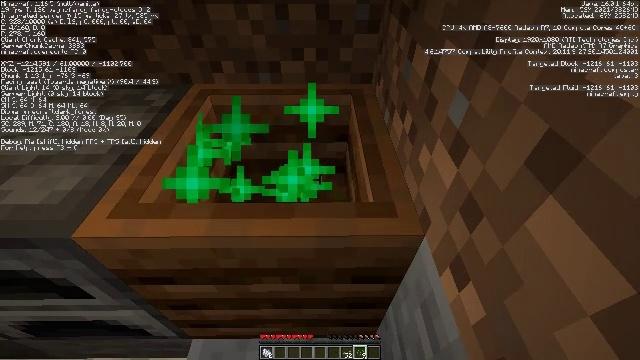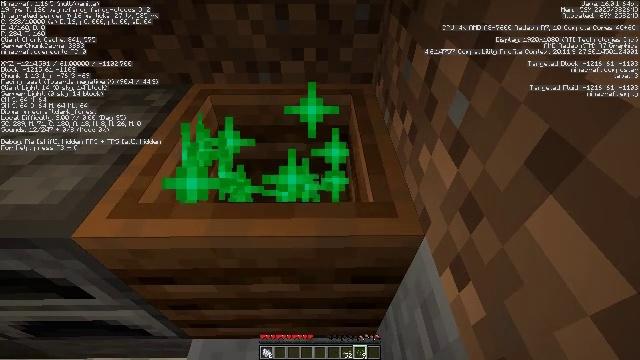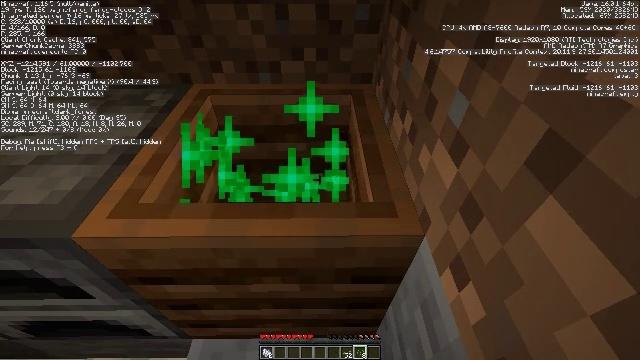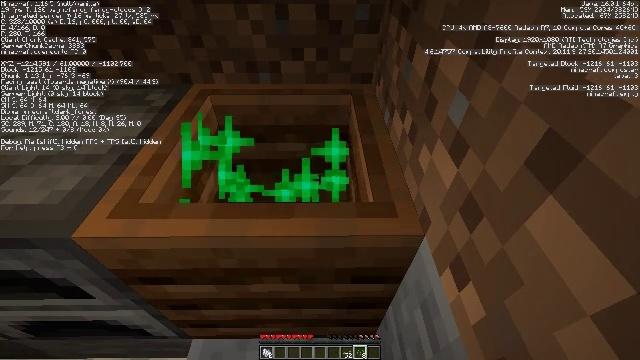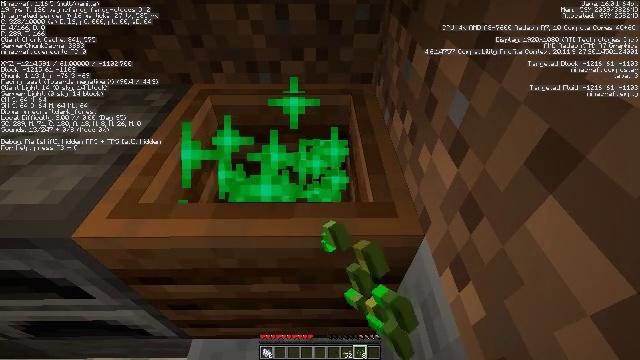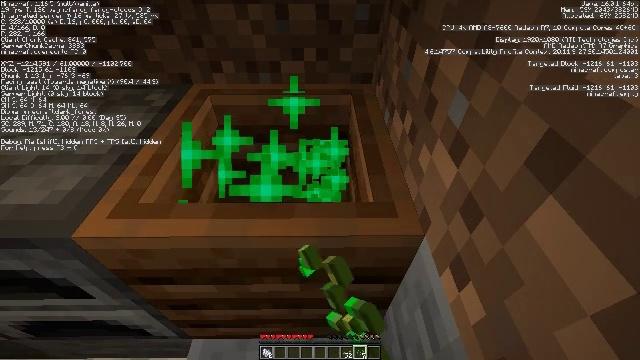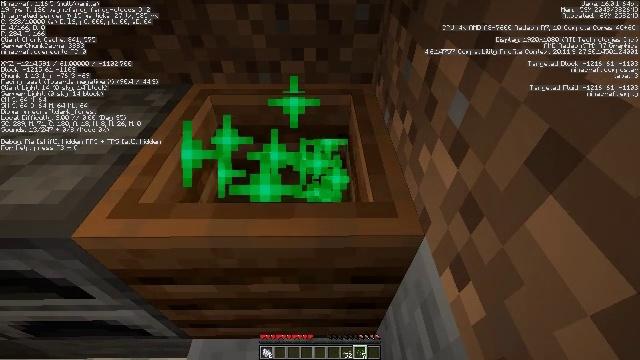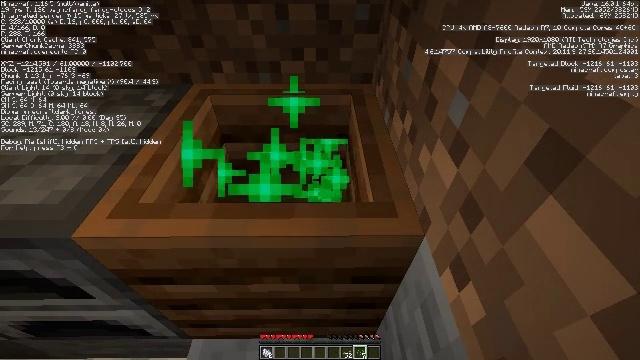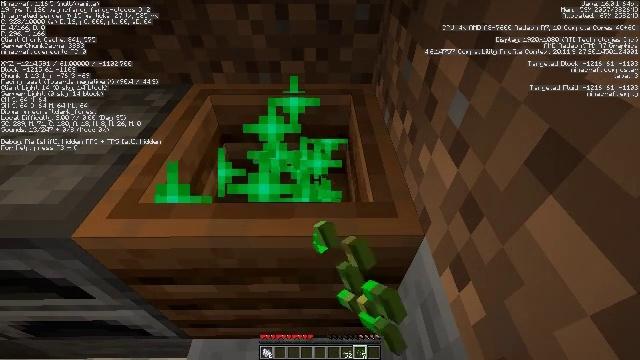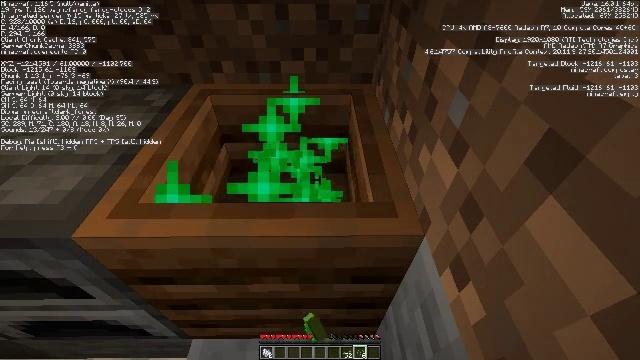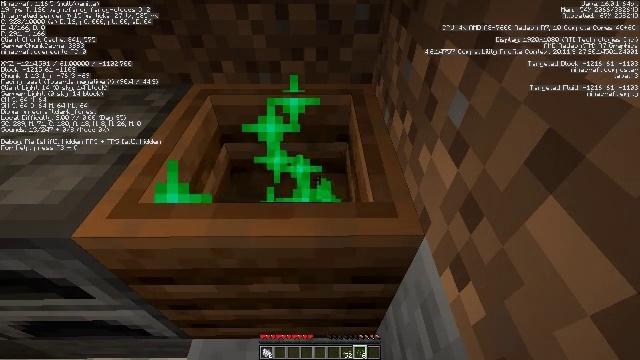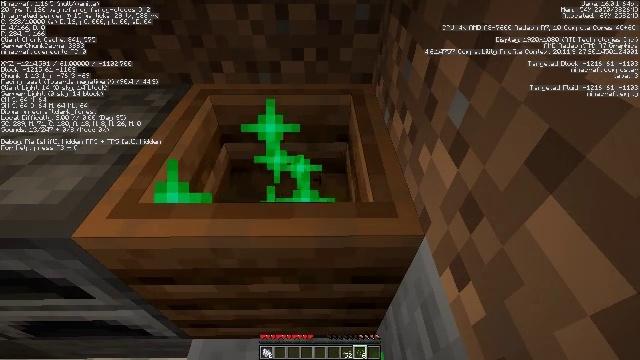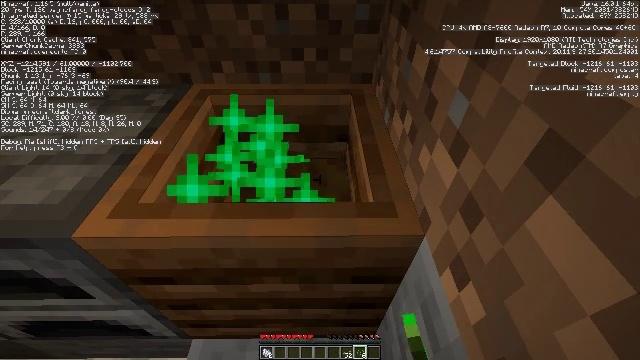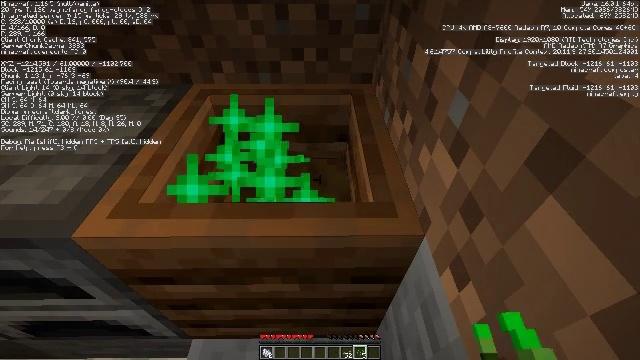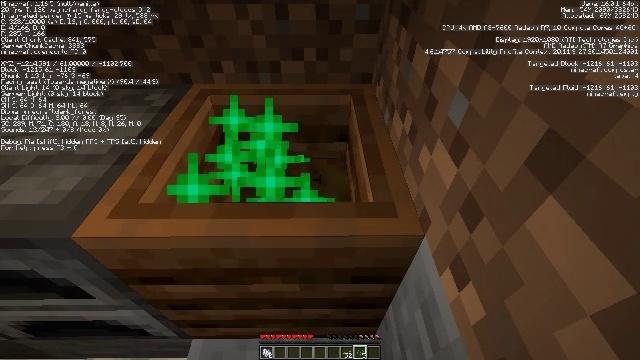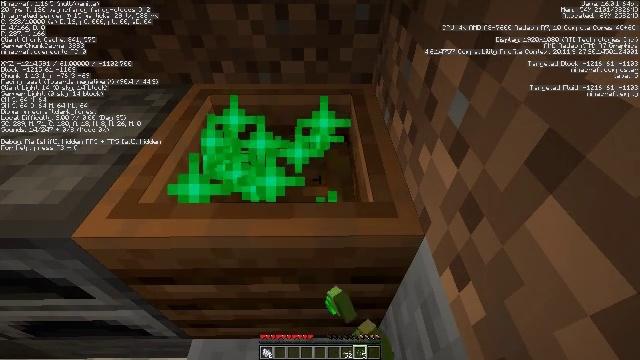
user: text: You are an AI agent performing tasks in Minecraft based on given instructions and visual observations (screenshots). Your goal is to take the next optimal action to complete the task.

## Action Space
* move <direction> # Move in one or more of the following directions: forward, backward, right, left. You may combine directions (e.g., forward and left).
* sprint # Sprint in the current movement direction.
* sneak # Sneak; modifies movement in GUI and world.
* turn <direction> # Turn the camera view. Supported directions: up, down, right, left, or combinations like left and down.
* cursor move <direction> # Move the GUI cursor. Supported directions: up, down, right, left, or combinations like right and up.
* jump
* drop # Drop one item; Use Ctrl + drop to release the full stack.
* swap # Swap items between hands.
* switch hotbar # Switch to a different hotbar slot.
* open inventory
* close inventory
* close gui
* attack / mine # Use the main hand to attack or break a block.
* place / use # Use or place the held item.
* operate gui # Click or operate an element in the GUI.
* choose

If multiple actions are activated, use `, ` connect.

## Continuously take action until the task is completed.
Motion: motion action
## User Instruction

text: Prepare dried kelp by cooking kelp.
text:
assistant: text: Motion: use / place
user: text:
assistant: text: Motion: no_op
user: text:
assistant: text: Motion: use / place
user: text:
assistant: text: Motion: use / place
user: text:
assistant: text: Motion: use / place
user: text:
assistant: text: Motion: no_op
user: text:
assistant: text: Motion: use / place
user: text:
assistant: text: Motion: use / place
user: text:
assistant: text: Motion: no_op
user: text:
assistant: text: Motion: use / place
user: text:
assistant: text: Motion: use / place
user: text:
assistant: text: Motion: use / place
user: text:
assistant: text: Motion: use / place
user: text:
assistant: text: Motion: use / place
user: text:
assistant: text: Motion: use / place
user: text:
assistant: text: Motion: use / place
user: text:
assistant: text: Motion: use / place
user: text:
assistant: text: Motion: use / place
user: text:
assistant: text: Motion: use / place
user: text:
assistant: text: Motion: use / place
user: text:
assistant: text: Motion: use / place
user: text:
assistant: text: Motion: use / place
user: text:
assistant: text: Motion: no_op
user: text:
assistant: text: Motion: use / place
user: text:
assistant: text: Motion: use / place
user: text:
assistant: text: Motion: use / place
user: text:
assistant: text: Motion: no_op
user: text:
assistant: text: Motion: use / place
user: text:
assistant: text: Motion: use / place
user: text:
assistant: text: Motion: use / place